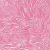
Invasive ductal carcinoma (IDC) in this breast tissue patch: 0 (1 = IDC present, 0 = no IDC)